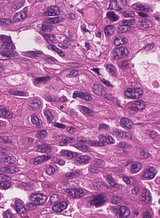
Tumor epithelial tissue: yes
Tumor-associated stroma tissue: no
Normal tissue: no